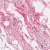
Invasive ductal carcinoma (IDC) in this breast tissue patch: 0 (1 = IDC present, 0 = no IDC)